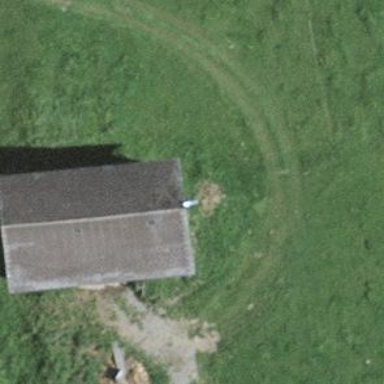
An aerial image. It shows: Rural barn.